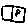
Label: square